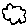
Label: cloud